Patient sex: M
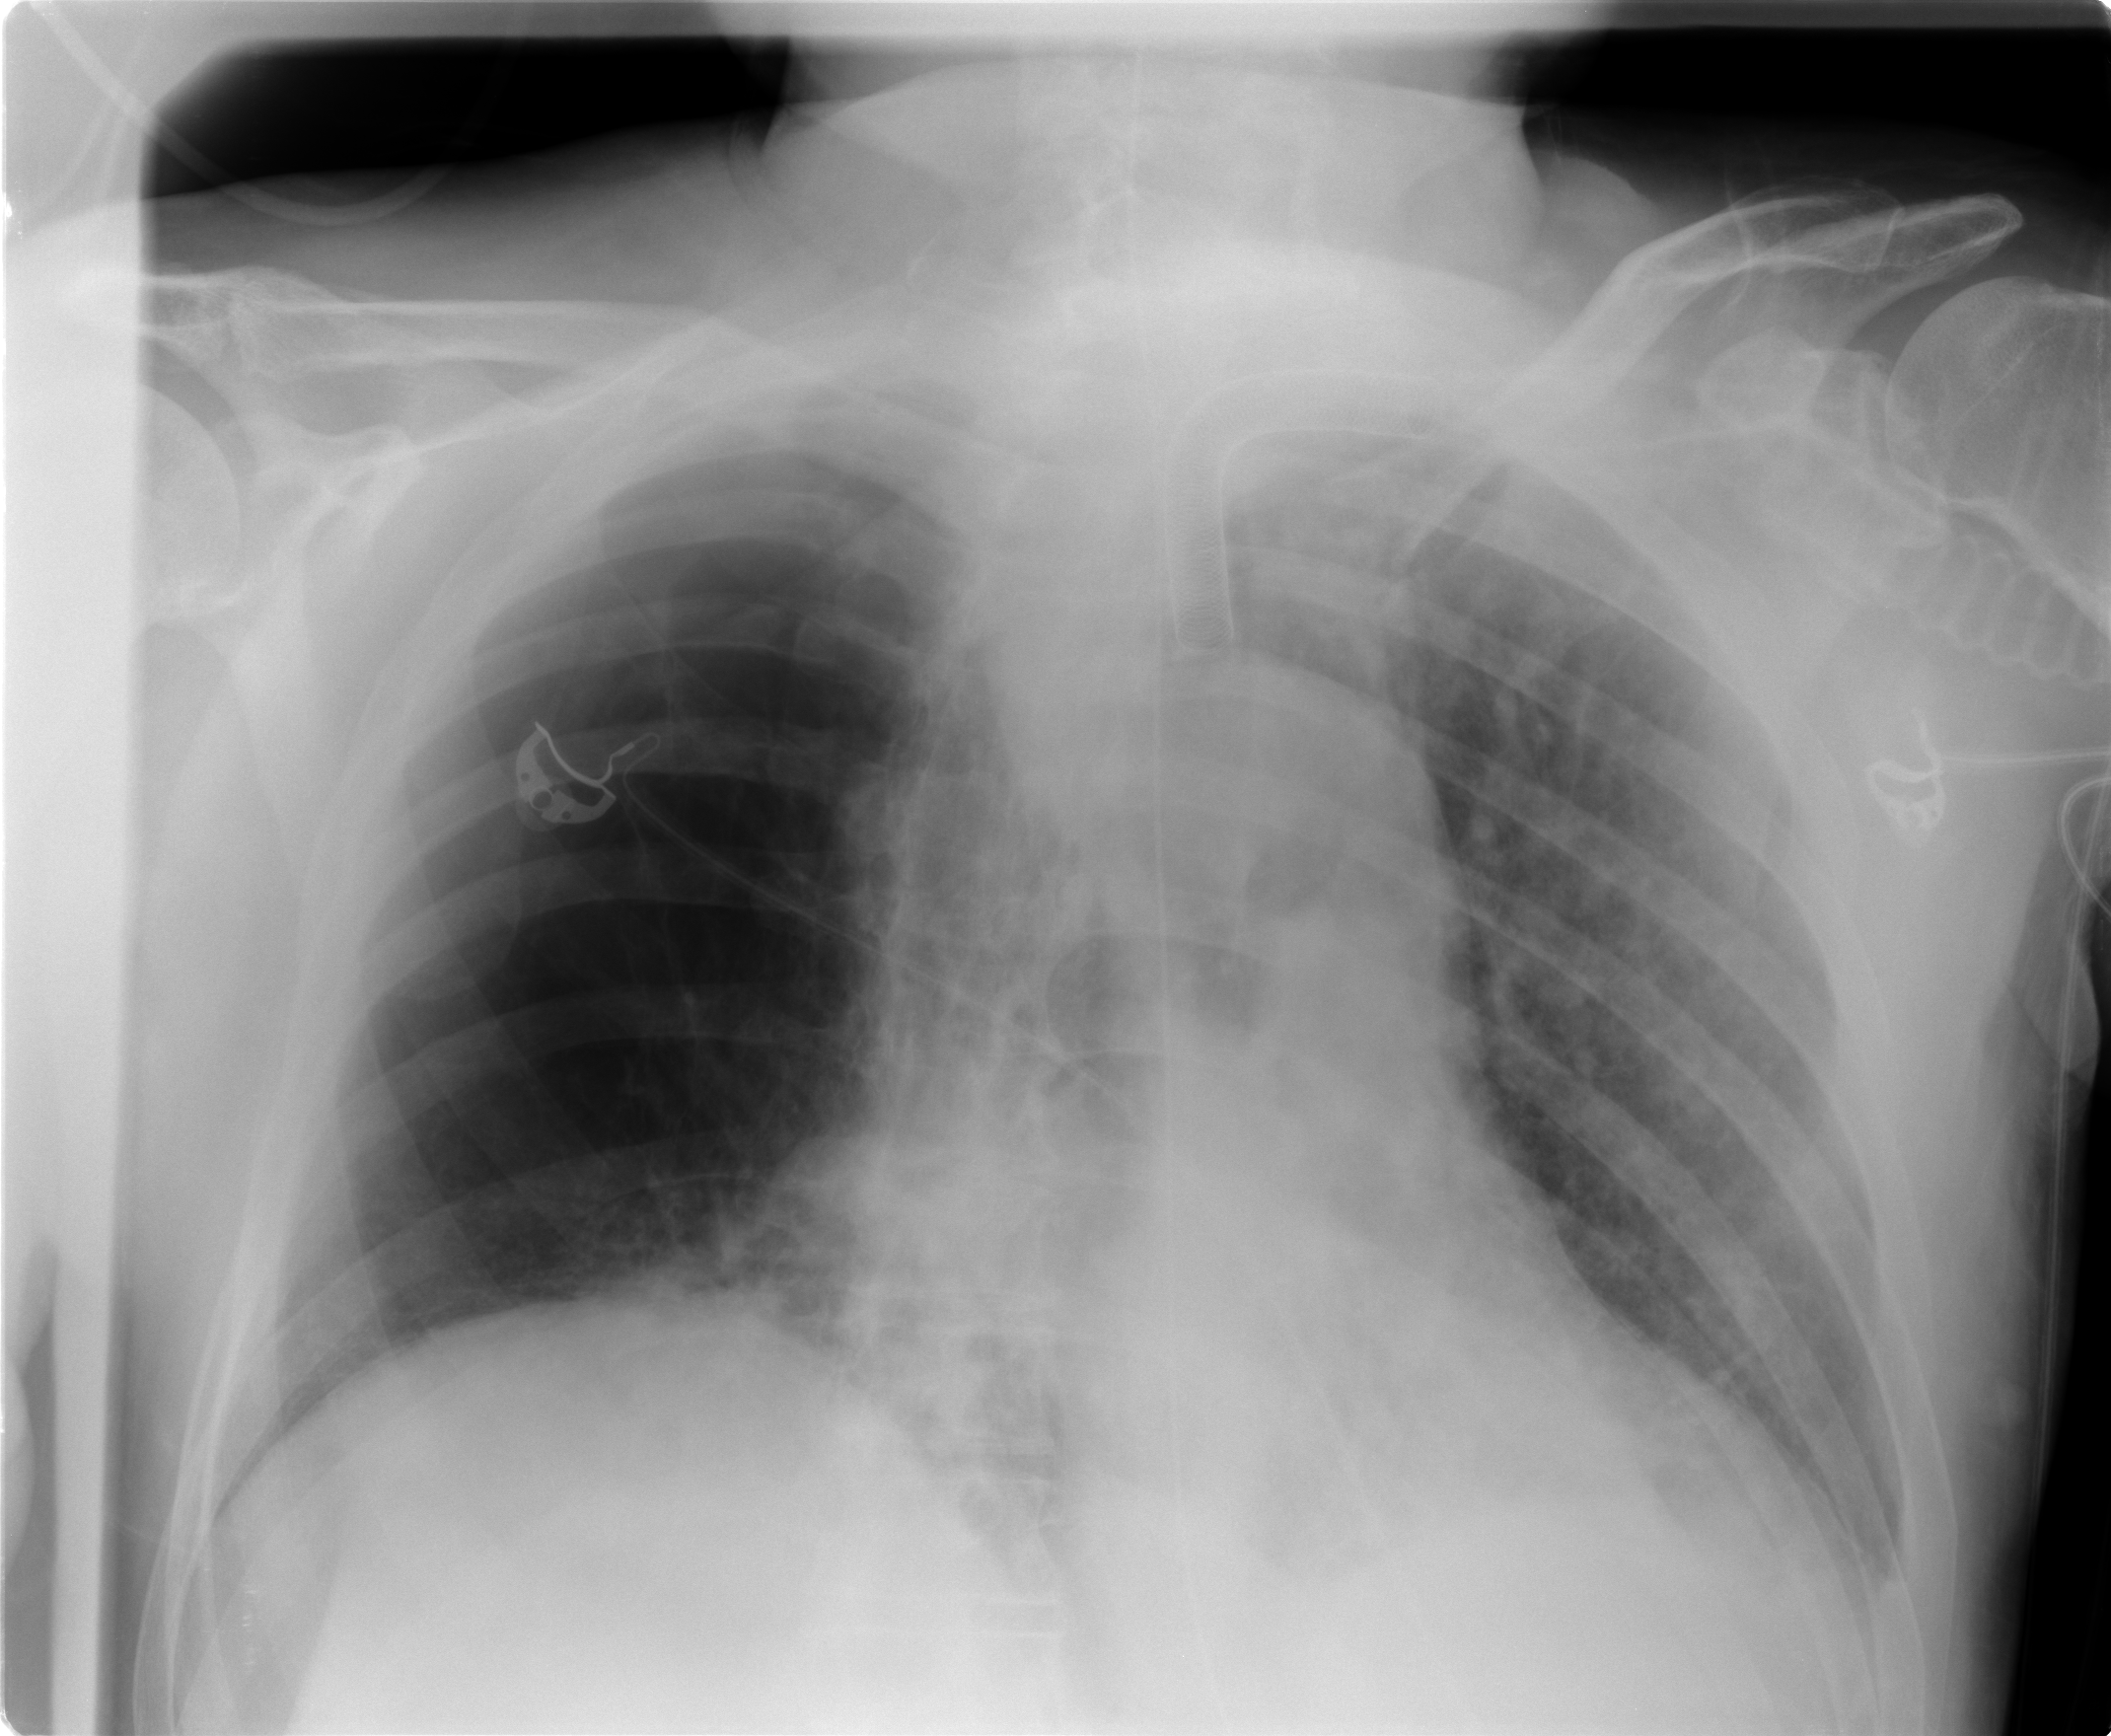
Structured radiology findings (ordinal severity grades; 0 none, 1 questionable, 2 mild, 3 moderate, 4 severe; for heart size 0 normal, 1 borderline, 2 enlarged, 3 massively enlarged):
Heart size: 0
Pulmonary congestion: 2
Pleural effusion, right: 0
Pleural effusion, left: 2
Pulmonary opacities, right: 0
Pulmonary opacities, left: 3
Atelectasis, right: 2
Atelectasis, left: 2